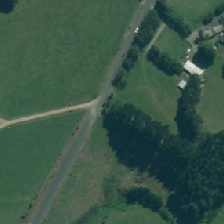
Land cover: broadleaved_indigenous_hardwood